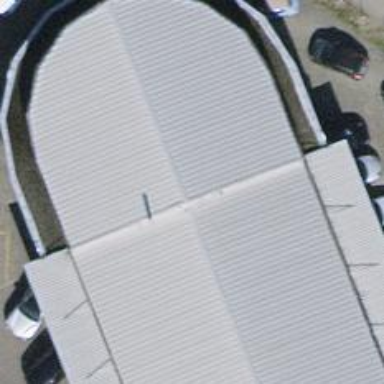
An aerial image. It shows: Building that houses car repair shop.